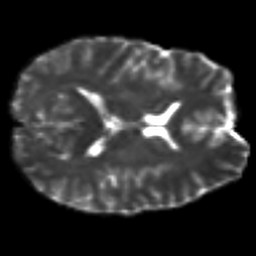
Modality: T2w
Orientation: axial
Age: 26
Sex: male
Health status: healthy
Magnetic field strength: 3 T
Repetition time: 8.4 s
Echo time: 0.0926 s